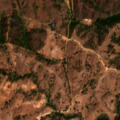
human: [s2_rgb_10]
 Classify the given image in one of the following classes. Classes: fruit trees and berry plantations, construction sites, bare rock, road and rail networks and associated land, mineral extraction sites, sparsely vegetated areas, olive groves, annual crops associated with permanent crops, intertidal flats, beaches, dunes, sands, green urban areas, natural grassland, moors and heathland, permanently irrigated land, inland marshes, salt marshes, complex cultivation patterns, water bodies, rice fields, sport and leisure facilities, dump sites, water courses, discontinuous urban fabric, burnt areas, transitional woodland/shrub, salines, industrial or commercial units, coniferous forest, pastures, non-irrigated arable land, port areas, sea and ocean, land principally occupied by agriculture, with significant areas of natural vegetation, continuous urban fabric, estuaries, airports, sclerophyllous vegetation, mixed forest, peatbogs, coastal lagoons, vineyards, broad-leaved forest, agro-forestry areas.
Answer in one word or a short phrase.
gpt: non-irrigated arable land, olive groves, agro-forestry areas, broad-leaved forest